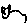
Label: cat